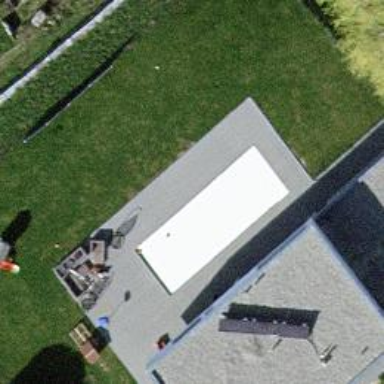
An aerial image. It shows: House with flat roof.